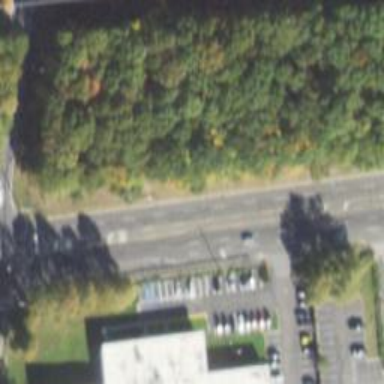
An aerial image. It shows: Secondary road with asphalt surface.